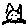
Label: cat